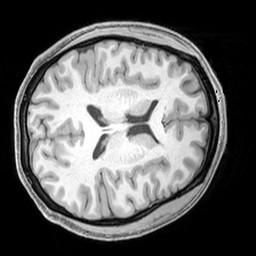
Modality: T1w
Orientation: axial